四年级 · 度量几何学
下图中, $\angle 2=60^{\circ}$, 你能求出其他各角的度数吗?

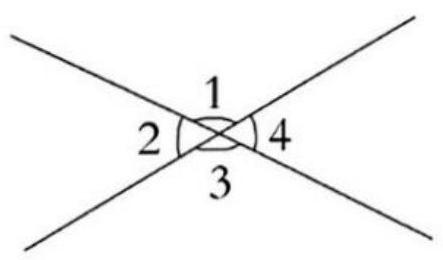
答案: 解: $\angle 1=180^{\circ}-60^{\circ}=120^{\circ}$

$\angle 3=180^{\circ}-60^{\circ}=120^{\circ}$

$\angle 4=180^{\circ}-120^{\circ}=60^{\circ}$
解析: 答案:解: $\angle 1=180^{\circ}-60^{\circ}=120^{\circ}$

$\angle 3=180^{\circ}-60^{\circ}=120^{\circ}$

$\angle 4=180^{\circ}-120^{\circ}=60^{\circ}$